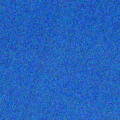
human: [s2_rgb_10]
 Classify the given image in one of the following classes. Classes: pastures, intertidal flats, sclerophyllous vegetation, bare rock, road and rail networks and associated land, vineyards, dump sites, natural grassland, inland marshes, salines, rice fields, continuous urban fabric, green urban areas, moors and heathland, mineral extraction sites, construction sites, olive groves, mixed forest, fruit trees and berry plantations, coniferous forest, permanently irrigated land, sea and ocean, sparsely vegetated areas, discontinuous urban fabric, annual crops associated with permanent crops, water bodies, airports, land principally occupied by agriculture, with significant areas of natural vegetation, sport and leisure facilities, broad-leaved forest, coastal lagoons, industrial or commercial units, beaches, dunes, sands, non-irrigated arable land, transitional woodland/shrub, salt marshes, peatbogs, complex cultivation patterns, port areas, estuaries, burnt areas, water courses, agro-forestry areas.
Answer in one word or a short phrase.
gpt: sea and ocean